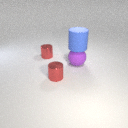
large blue rubber cylinder above large purple rubber sphere